Question: you may of noticed I've been asking alot of questions about my web browser and It's because I'm a newb too these things and asking questions is the way I understand, and get better and learn obviously.
So, my question is as said in the title how to fix the problem where the url doesn't update when I click on another link, here is a image to show what I mean:

As you can see, I've searched 'test' in google. Now, if you take a look at the URL bar where it says 'google.com' It has not updated witch I should be showing
'''
https://www.google.com.au/search?q=test&oq=test&aqs=chrome.0.69i59j0l2.1134j0&sourceid=chrome&ie=UTF-8
'''
I'm using Quickly to build my app.
Here is my source code for the browser:
'''
self.refreshbutton = self.builder.get_object("refreshbutton")
self.urlentry = self.builder.get_object("urlentry")
self.scrolledwindow = self.builder.get_object("scrolledwindow")
self.backbutton = self.builder.get_object("backbutton")
self.forwardbutton = self.builder.get_object("forwardbutton")
self.webview = WebKit.WebView()
self.scrolledwindow.add(self.webview)
self.webview.show()
def on_refreshbutton_clicked(self, widget):
self.webview.reload()
def on_backbutton_clicked(self, widget):
self.webview.go_back()
def on_forwardbutton_clicked(self, widget):
self.webview.go_forward()
def on_urlentry_activate(self, widget):
url = widget.get_text()
self.webview.open(url)
'''
Got any ideas on why this is happening?
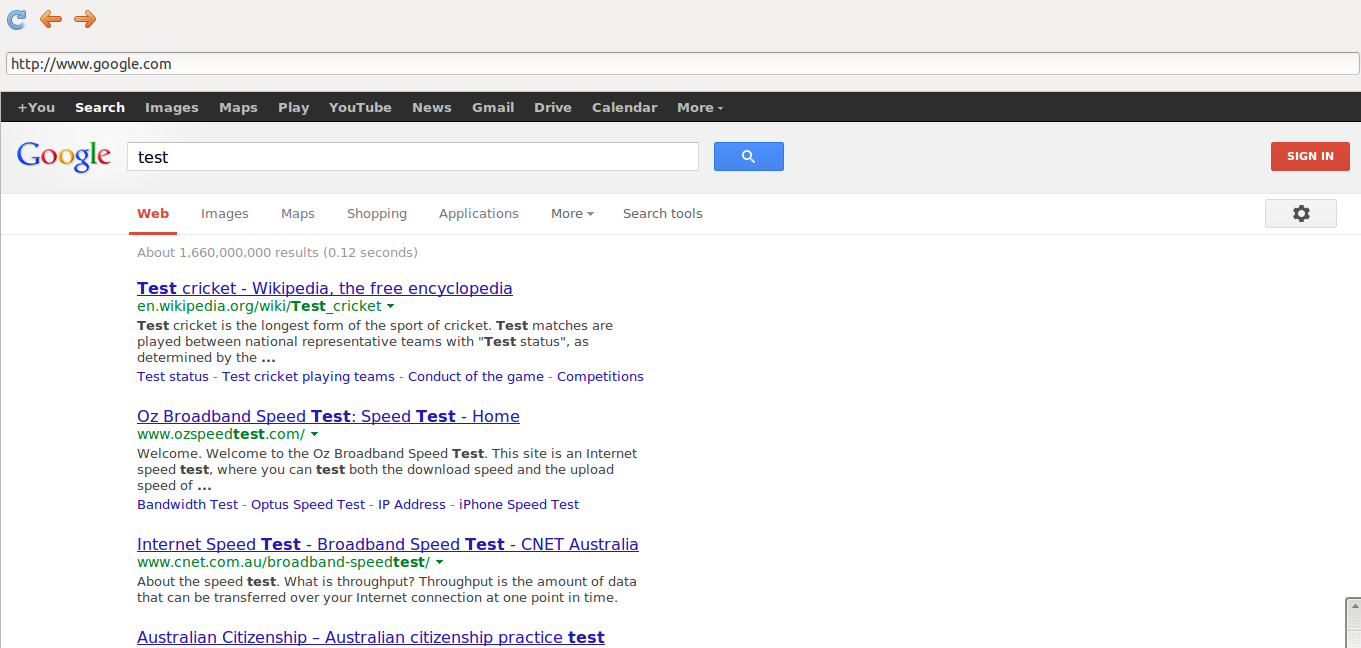
Answer: You need to add an event handler for the webview's 'load_committed' event then change the text in your 'urlentry' text box to reflect the current url
'''
...
self.webview = WebKit.WebView()
self.webview.connect('load_committed', self.change_url)
self.scrolledwindow.add(self.webview)
self.webview.show()
def change_url(self, widget, data=None):
self.urlentry.set_text( widget.get_main_frame().get_uri() )
...
'''